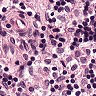
Metastatic tissue present: no